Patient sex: F
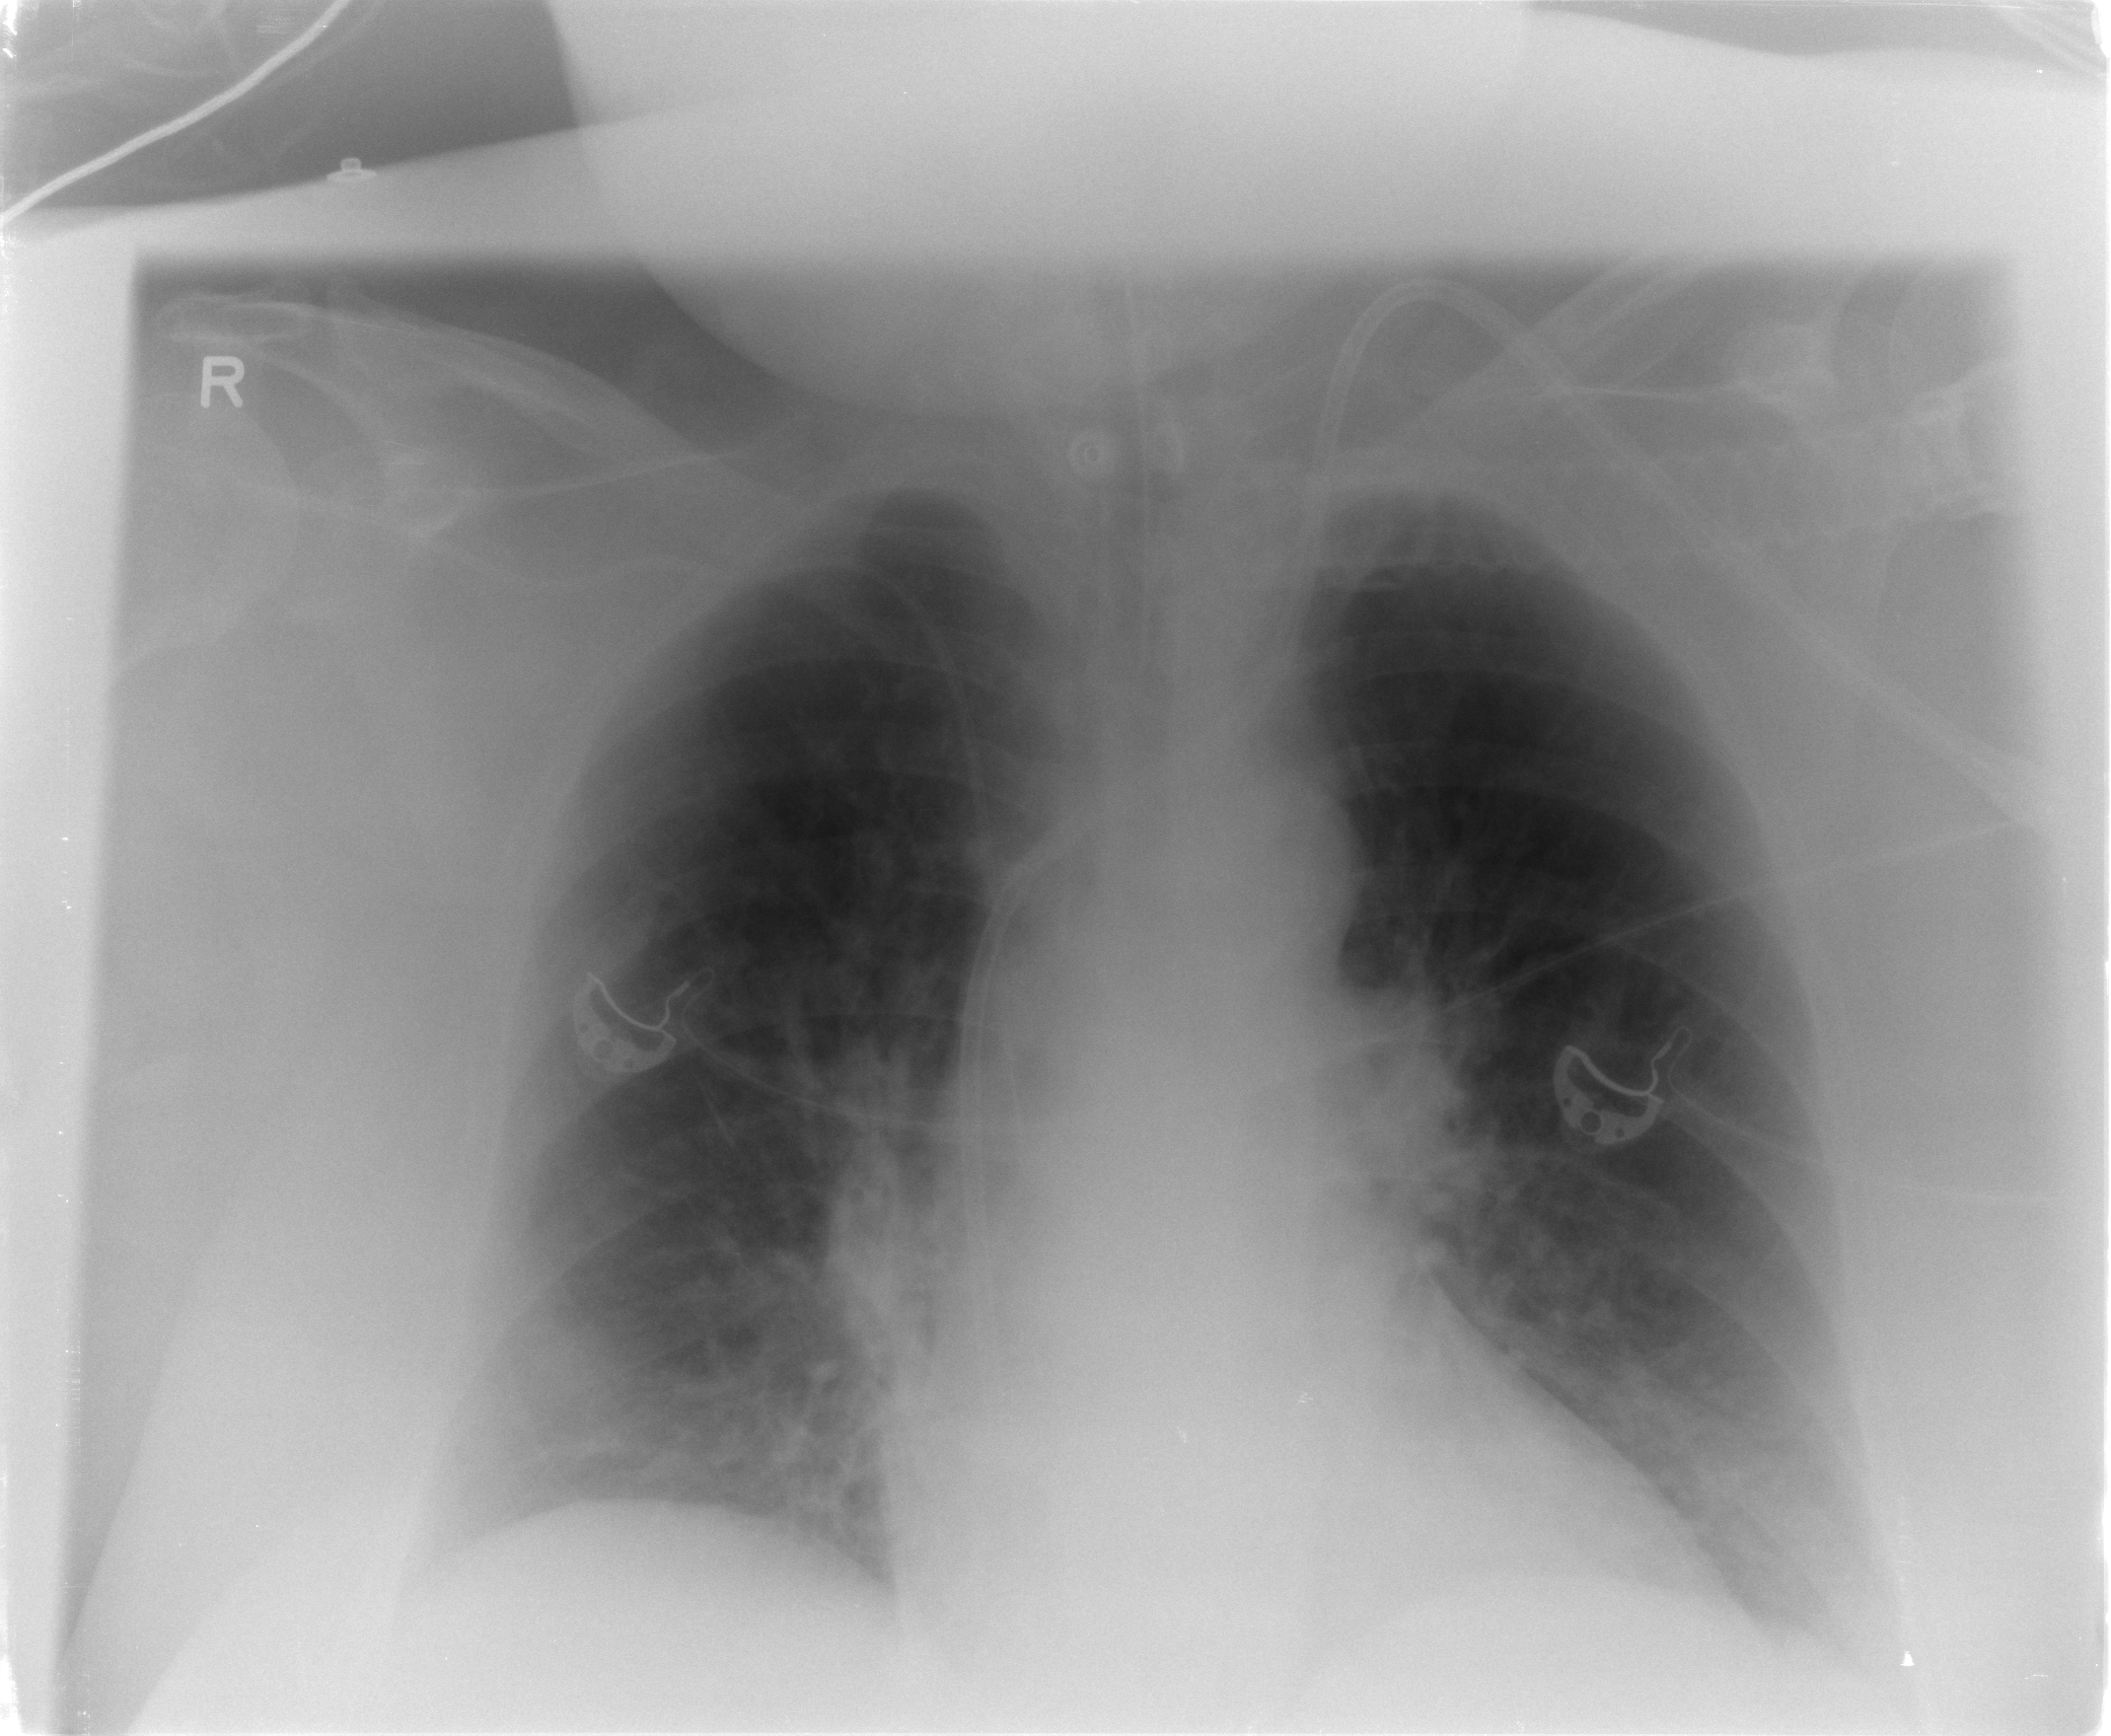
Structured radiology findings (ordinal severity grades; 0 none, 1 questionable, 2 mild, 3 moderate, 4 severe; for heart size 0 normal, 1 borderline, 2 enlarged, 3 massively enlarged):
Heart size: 0
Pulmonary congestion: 2
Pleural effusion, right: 0
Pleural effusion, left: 1
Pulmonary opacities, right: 2
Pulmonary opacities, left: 2
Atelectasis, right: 2
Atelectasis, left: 1